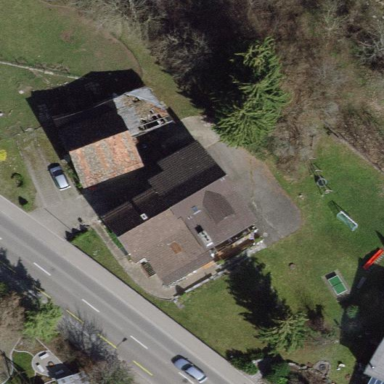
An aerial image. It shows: Terrace building.